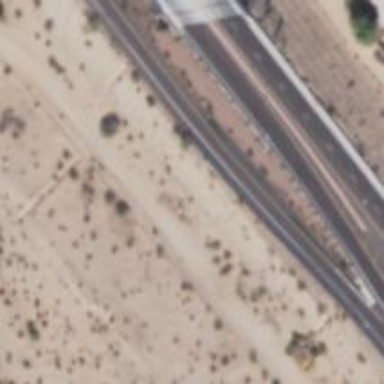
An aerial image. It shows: Trunk link highway with asphalt surface.